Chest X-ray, AP view. Patient: 63 years old, sex F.
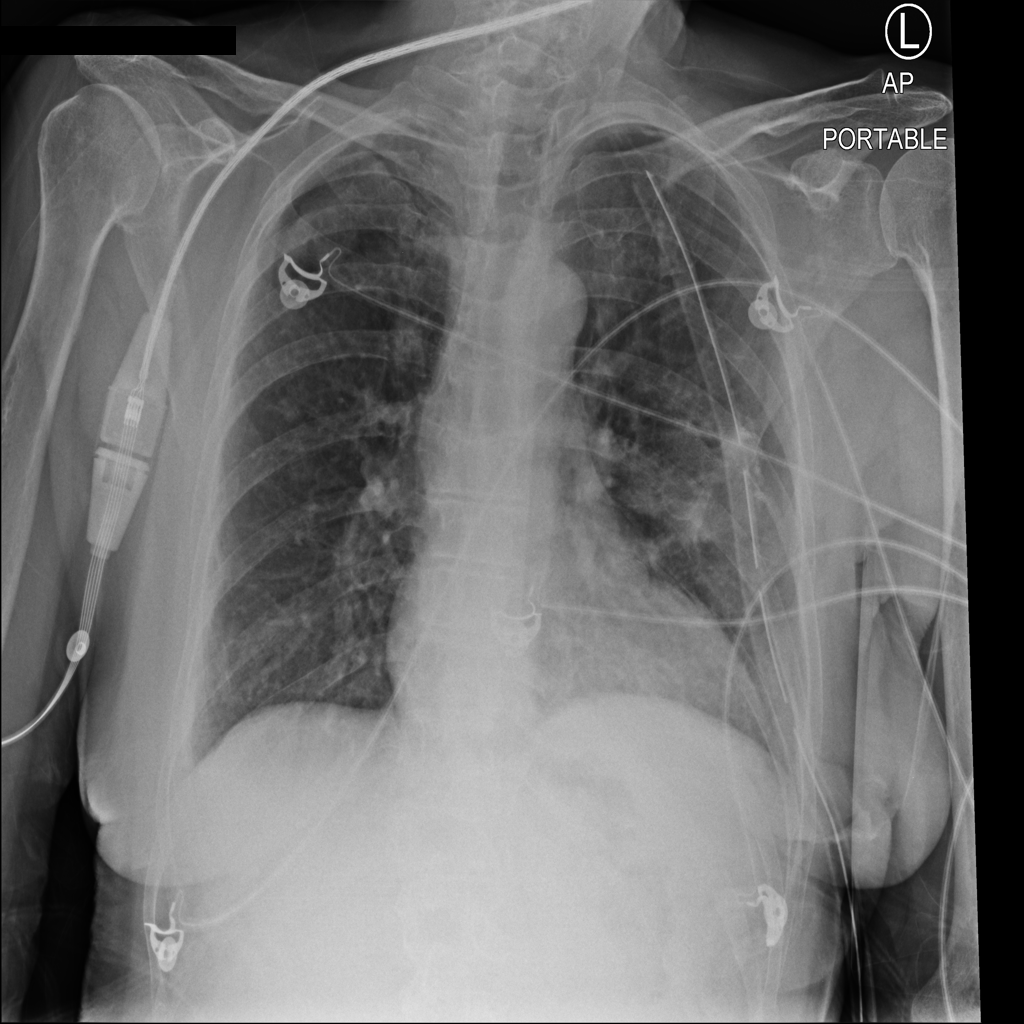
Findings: Nodule, Pneumothorax